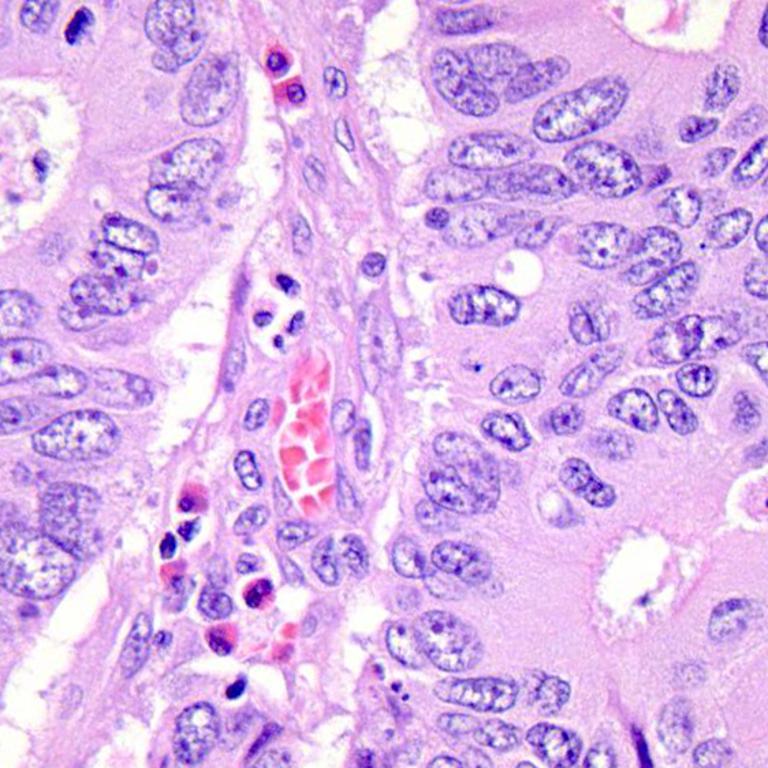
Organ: colon
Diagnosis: adenocarcinomas